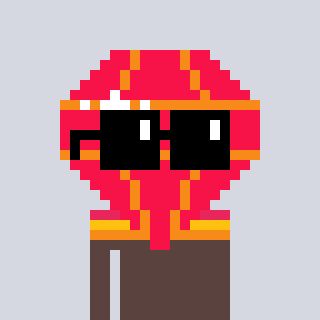
a pixel art character with square black sunglasses, a red diamond-shaped head and a darkbrown-colored body on a cool background